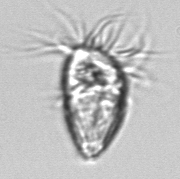
Label: Strombidium_morphotype1